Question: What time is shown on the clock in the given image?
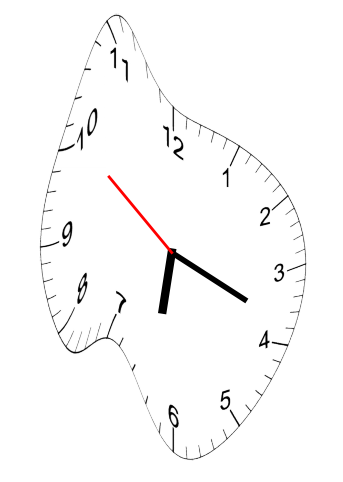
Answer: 06:18:51